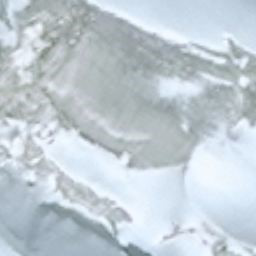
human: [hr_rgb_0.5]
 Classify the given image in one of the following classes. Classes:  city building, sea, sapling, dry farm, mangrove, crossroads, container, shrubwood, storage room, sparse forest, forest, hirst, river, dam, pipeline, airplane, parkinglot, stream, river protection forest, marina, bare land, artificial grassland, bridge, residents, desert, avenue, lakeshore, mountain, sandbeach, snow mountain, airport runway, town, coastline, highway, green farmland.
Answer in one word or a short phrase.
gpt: snow mountain